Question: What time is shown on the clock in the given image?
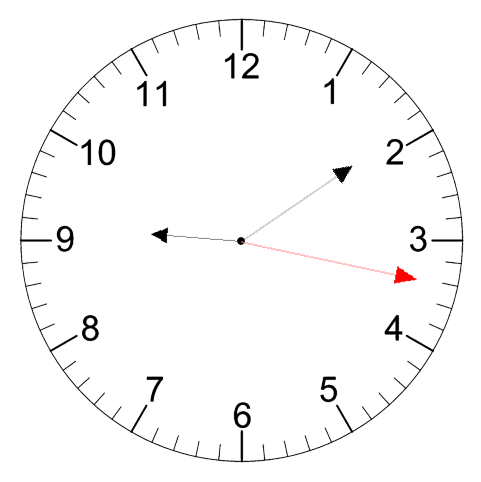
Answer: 09:09:17